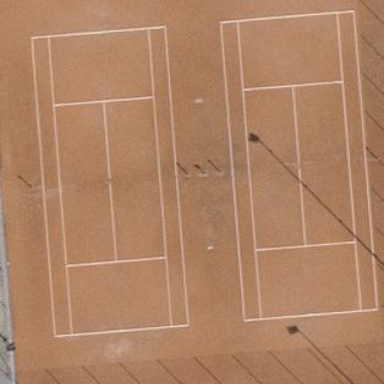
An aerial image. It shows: Tennis court on pitch designated for leisure land.